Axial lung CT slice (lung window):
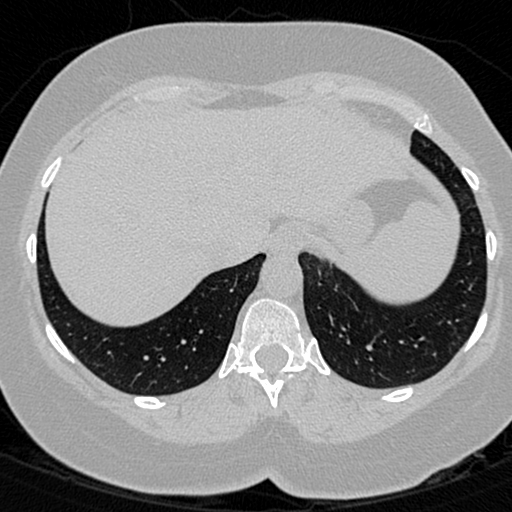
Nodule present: no